Question: Okay, okay - this should be simple, but I just can't figure it out, and Google isn't helping. I just bought a Lumia 635 for developing apps for the Windows store, and I'm using Blend to make my apps in HTML and JS. I've been getting along just fine so far, but it seems that I'm unable to select my WP as a target device.

I've already "unlocked" my windows phone device so that I can use it to develop. I don't believe it's to do with drivers since I would assume Win8 has the drivers inbuild. I'm wondering, is this even possible from within blend? There is a separate program named "Windows Phone App Deployment". Do I have to use this? There seems to be very little concise documentation on this, so I'm assuming it's not possible.
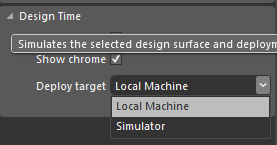
Answer: For universal apps, the available deploy targets are based on which project you choose as your startup project. By default the Windows App is the startup project, so it gives you deploy options like Local Machine and Simulator (Windows Tab). Change your startup project to Windows Phone App and you'll see the device option as well as different phone emulators.